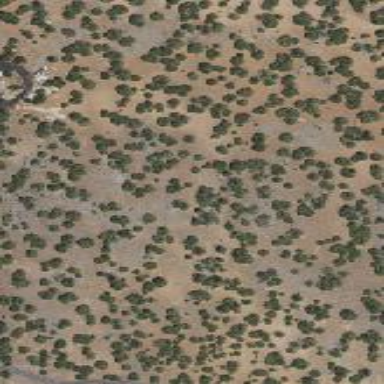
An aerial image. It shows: Patch of scrub vegetation.